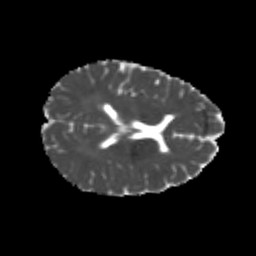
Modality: MD
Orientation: axial
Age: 22
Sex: female
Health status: healthy
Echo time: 0.074 s